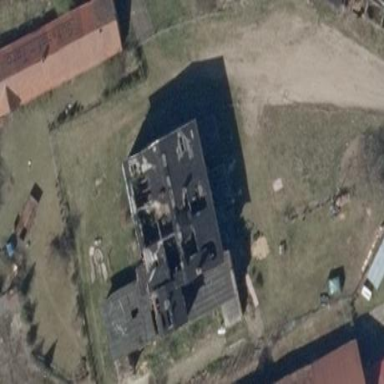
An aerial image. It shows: Building.